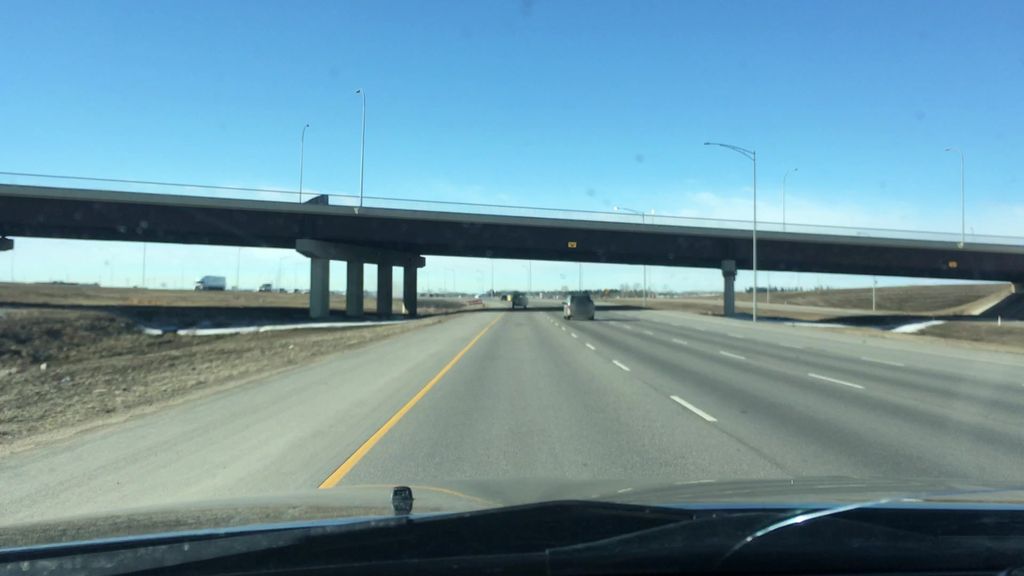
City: edmonton